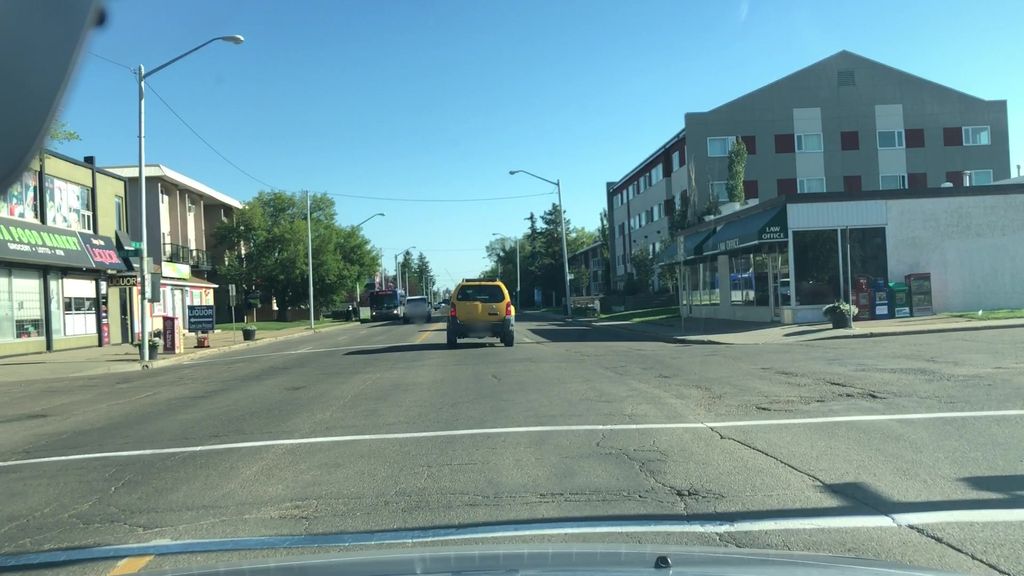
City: edmonton